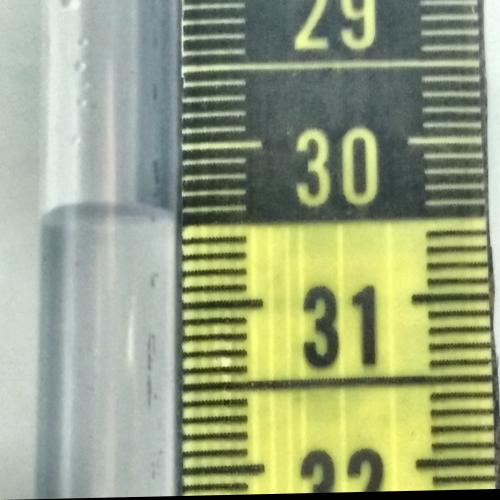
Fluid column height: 30.4 cm